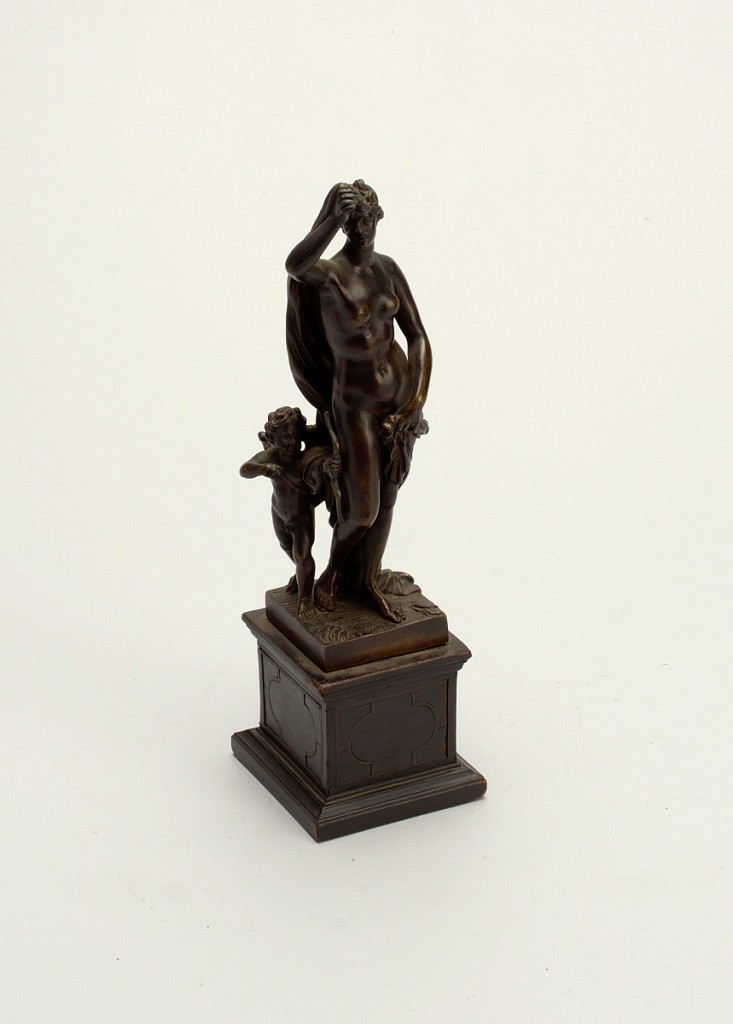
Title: Venus and Cupid
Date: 19th century
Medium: bronze
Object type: Figure
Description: Nude Venus holding drapery about her, Cupid with a bow beside her on brass inlaid ebonized plinth base. 11 3/4'' high???